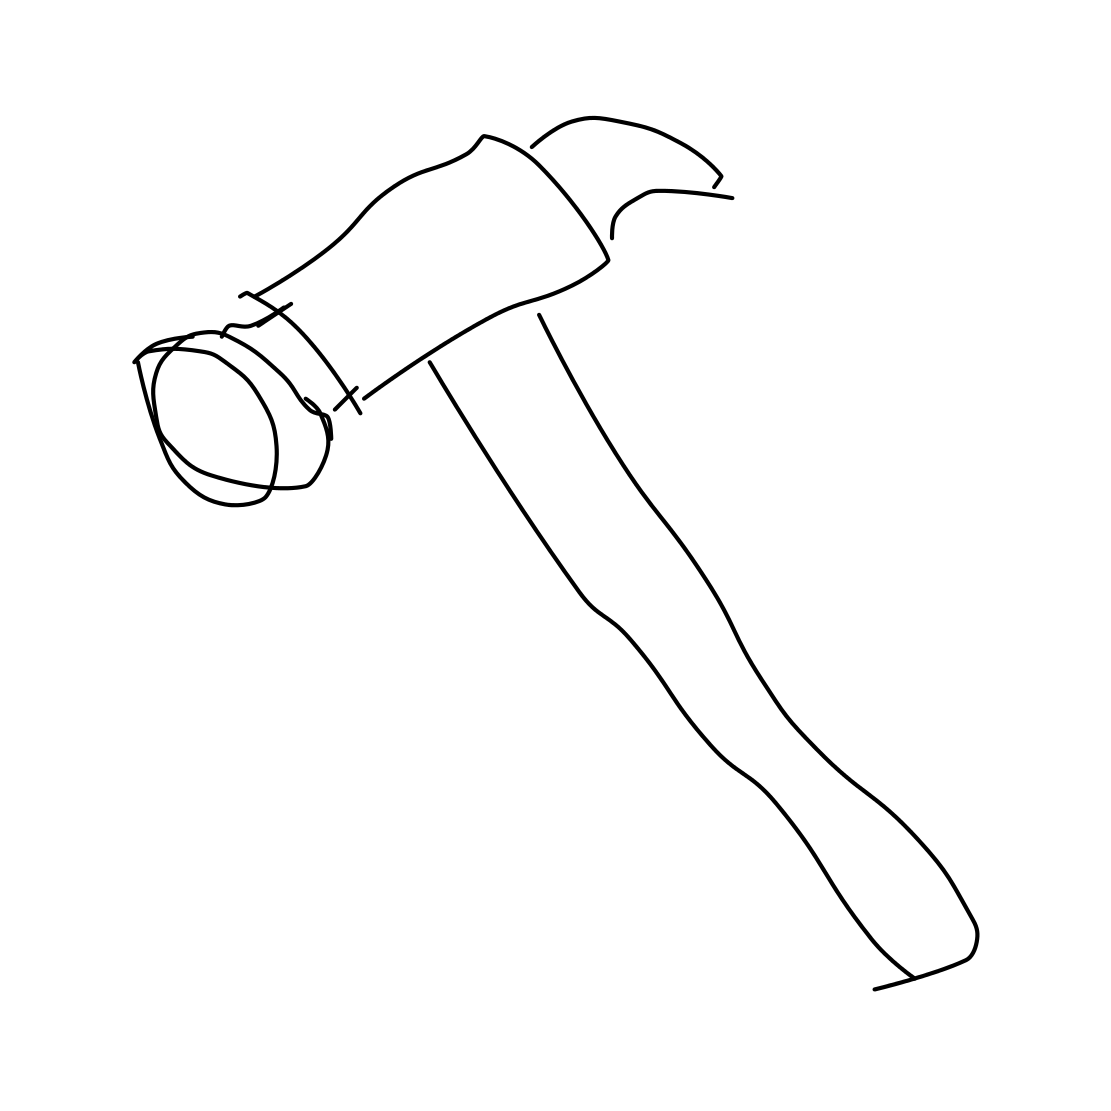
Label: hammer